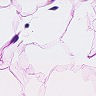
Metastatic tissue present: no